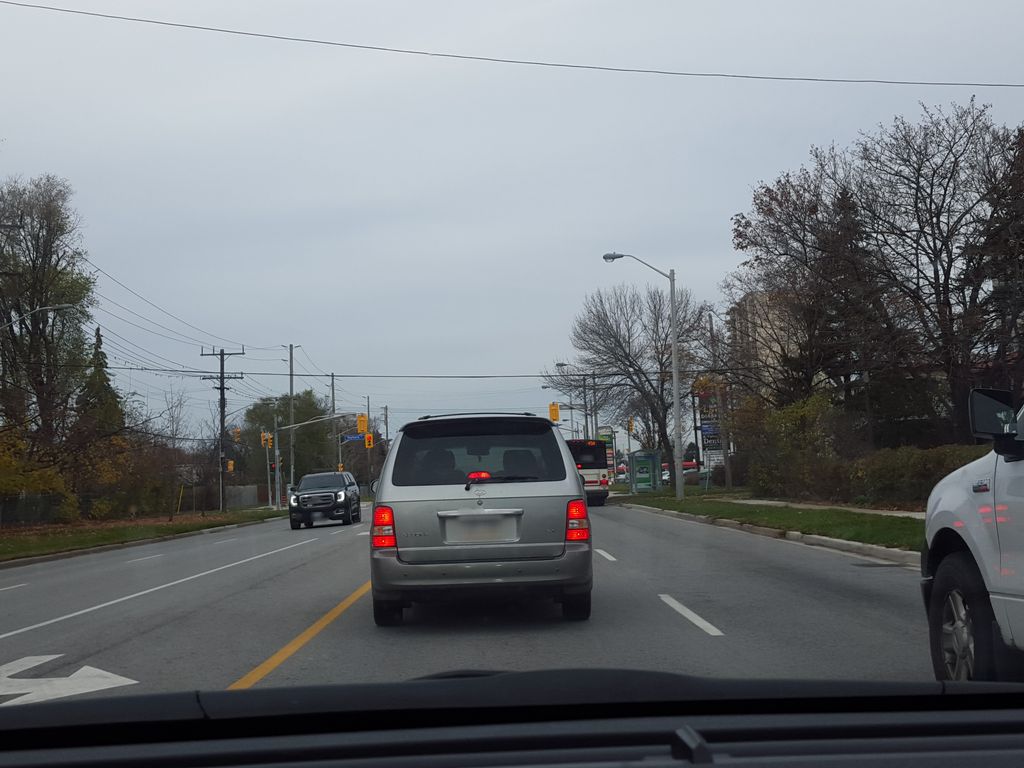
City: toronto